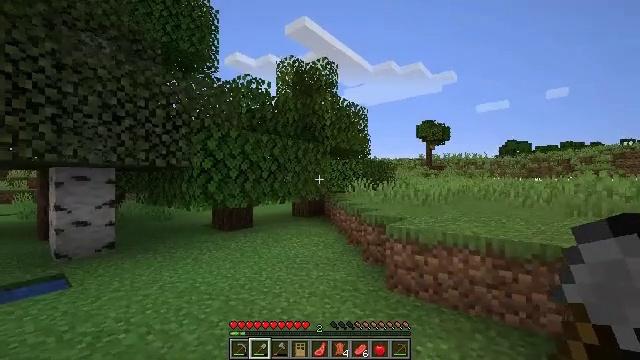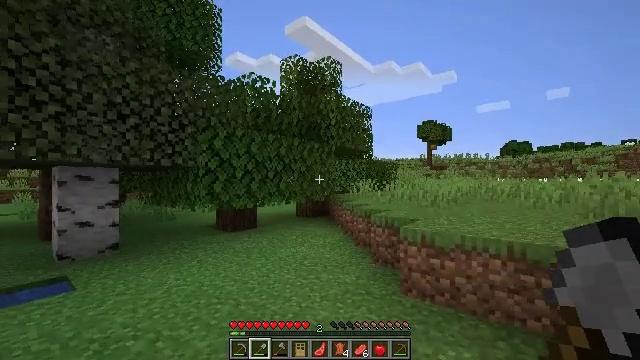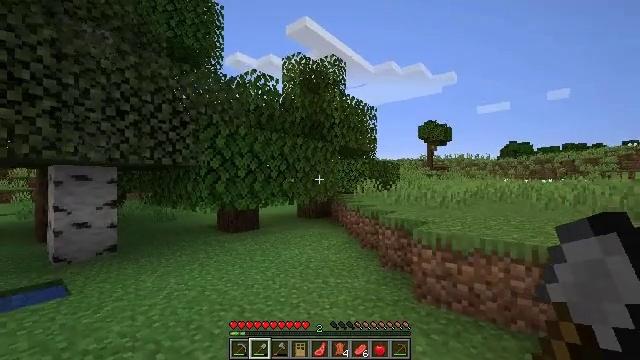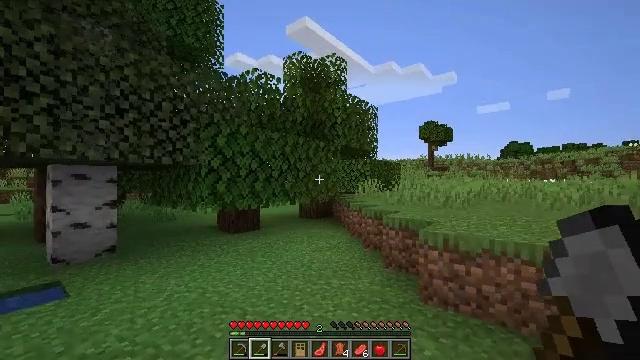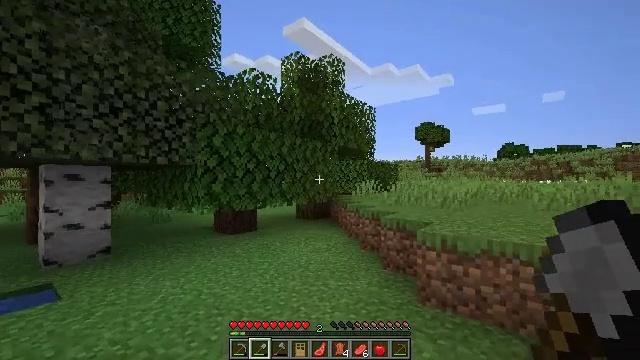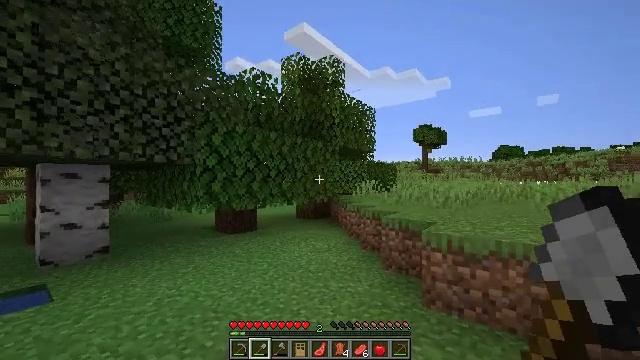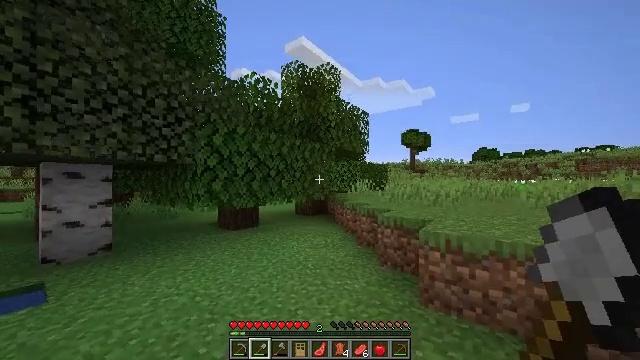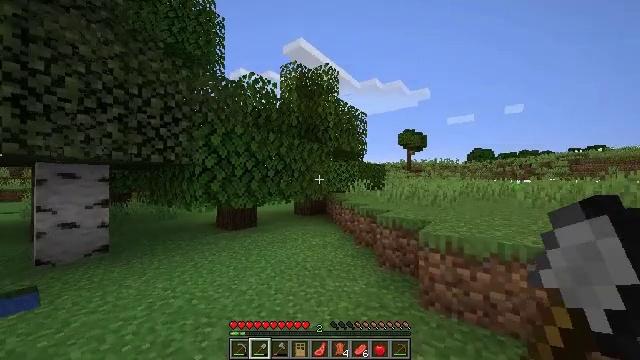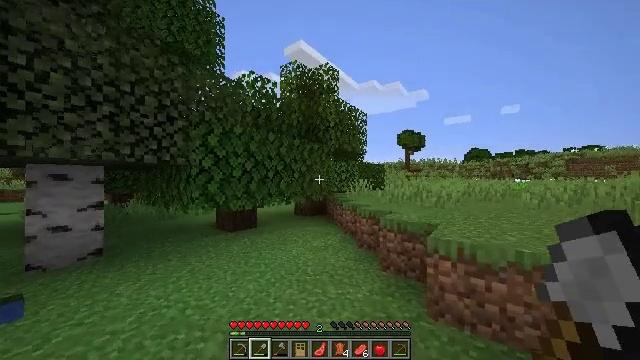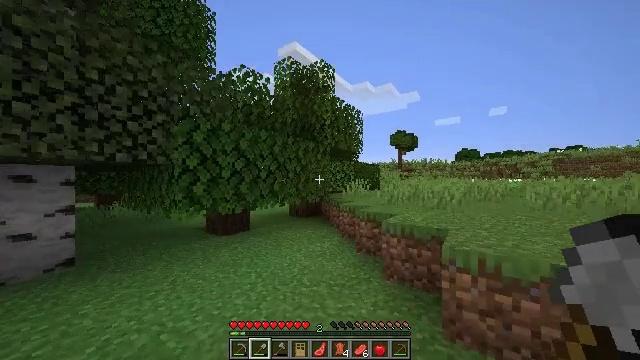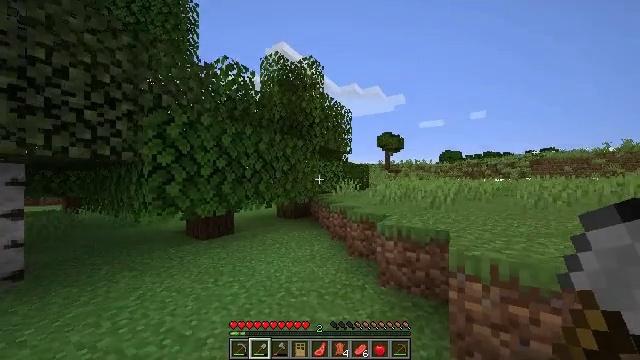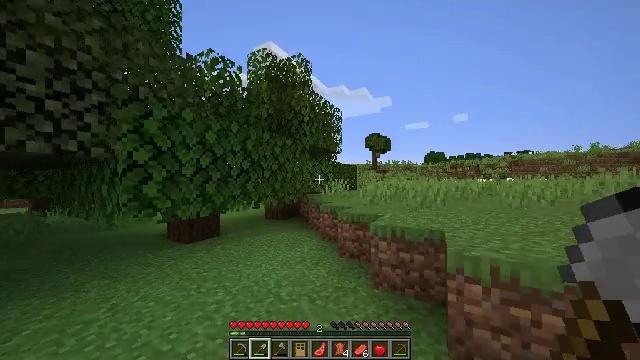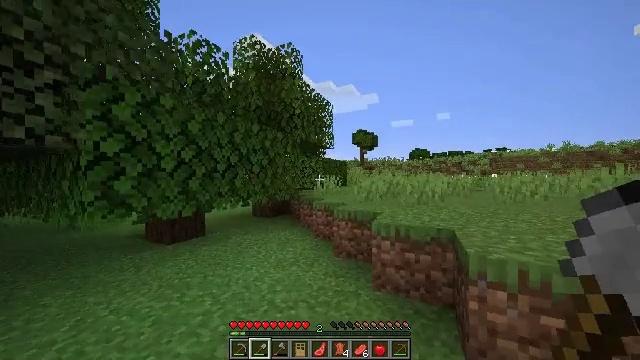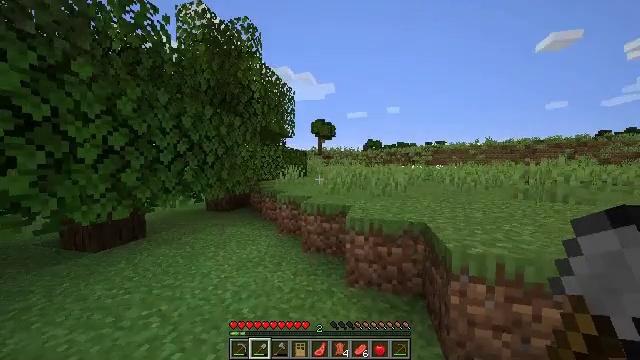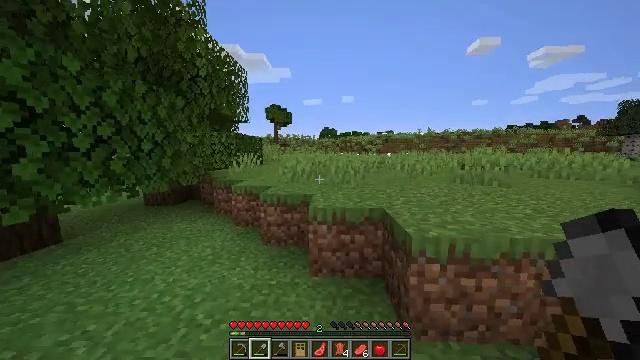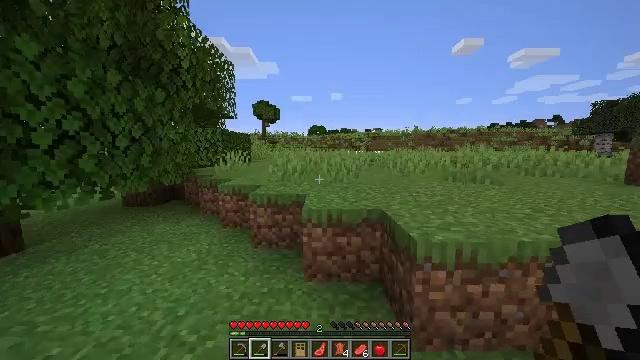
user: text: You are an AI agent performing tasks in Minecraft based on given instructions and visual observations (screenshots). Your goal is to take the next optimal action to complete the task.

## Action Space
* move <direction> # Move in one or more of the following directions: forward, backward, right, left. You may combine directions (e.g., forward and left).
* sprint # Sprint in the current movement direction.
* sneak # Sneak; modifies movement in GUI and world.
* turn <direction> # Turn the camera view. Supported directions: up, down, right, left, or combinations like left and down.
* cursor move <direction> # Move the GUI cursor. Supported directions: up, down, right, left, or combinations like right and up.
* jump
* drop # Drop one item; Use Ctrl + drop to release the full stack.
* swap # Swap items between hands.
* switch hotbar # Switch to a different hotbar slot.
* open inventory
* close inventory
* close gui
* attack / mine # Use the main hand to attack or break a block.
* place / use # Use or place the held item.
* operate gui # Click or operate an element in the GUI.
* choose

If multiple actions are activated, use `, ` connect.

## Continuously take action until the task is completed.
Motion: motion action
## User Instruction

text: craft item air
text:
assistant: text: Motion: move forward and move left
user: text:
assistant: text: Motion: move forward
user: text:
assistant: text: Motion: no_op
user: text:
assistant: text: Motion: move forward
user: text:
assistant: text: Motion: move forward
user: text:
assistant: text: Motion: move forward
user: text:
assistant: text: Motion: move forward
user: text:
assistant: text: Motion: move forward
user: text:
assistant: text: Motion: move forward, turn right
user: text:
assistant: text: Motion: move forward, turn right
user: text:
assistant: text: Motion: move forward and move left, turn right
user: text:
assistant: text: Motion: move forward and move left, turn right
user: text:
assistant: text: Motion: move forward and move left, turn right and down
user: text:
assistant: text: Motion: move forward, turn right and down
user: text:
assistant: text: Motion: move forward, turn right
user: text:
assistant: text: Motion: move forward, turn right
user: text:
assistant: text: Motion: move forward
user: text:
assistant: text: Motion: move forward, jump
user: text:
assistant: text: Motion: move forward, jump
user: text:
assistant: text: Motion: move forward, jump
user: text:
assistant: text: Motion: move forward, jump
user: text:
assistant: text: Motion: move forward, jump
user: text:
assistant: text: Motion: move forward, jump
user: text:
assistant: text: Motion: move forward, jump
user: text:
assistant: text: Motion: move forward, jump
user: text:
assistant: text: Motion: move forward, jump
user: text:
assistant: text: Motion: move forward, jump
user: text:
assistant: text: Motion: move forward, jump
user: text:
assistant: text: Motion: move forward, jump
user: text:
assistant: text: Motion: move forward, jump